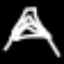
Label: The Eiffel Tower